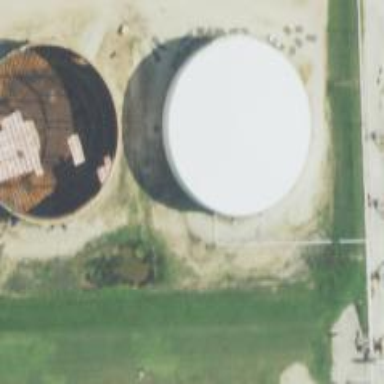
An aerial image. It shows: Storage tank created as man-made structure.